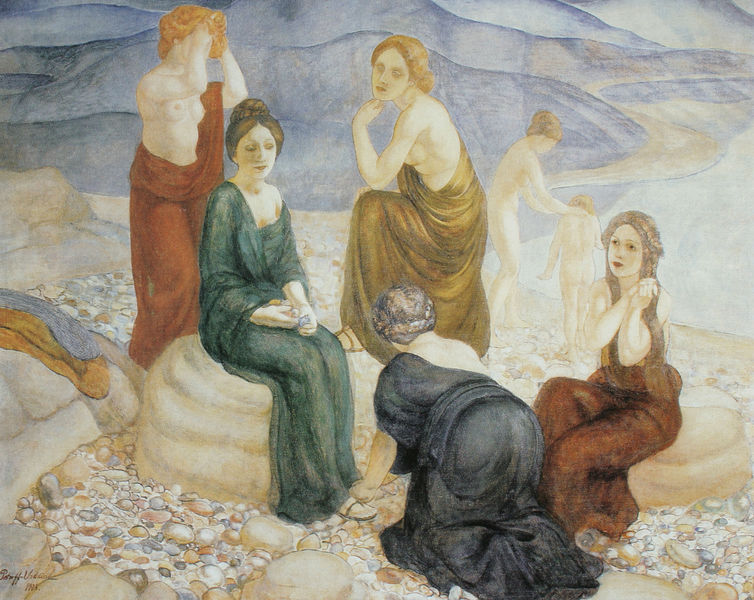
Titel: Ufer
Künstler: Kusma Petrow-Wodkin
Standort: St. Petersburg
Institution: Russisches Museum
Schlagwörter: akt, berg, blau, felsen, fuß, gemälde, gruppe, hand, haut, himmel, kopf, meer, nackt, schatten, umhang, wasser, weiß, aquarell, baden, badende, fluss, frauen, gelb, grün, landschaft, menschen, mädchen, ocker, sand, see, sitzen, ufer, braun, brust, busen, damen, frau, frisur, frisuren, grau, haar, hell, kleider, licht, pastell, rücken, schwarz, rot, schleier, tuch, weg, beige, malerei, blond, jung, arm, arme, augen, falten, kleidung, mensch, stehen, stein, steine, bild, hände, öl, hügel, natur, gewässer, gewand, haare, sitzend, stehend, stoff, tücher, gewänder, kind, lippen, perlen, schön, brüste, dutt, füße, kieselsteine, küste, strand, wellen, sitz, schuhe, zöpfe, berge, fels, idylle, kies, zopf, robe, sandalen, halbakt, halbnackt, junge, klimt, foto, bad, flechten, waschen, antike, gemalt, kiesel, gestade, badend, nakt, knien, sandale, toga, knieend, knieen, kieselstein, gebückt, umhänge, kutten, muscheln, binden, togen, bade, entzückung, steinküste, dott, schuhe binden